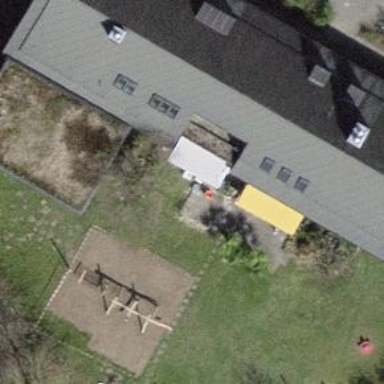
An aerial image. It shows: Community center building.